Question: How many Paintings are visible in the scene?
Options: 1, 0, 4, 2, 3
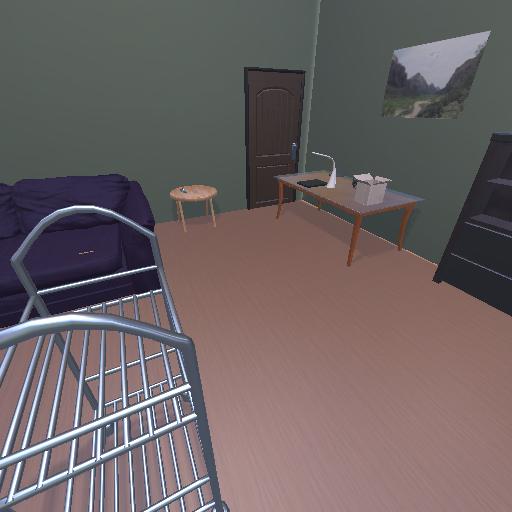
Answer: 1